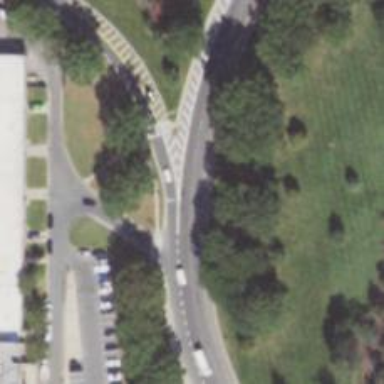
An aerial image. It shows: Tertiary road with asphalt surface leading to roundabout junction.